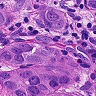
Metastatic tissue present: yes